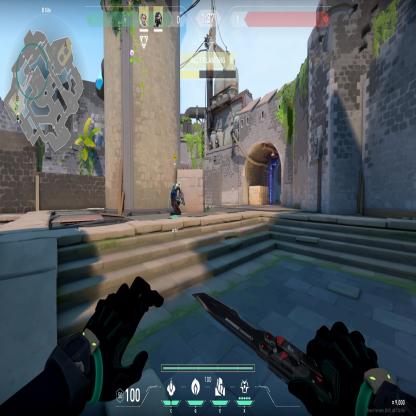
Label: teammate